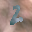
Label: 2